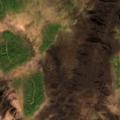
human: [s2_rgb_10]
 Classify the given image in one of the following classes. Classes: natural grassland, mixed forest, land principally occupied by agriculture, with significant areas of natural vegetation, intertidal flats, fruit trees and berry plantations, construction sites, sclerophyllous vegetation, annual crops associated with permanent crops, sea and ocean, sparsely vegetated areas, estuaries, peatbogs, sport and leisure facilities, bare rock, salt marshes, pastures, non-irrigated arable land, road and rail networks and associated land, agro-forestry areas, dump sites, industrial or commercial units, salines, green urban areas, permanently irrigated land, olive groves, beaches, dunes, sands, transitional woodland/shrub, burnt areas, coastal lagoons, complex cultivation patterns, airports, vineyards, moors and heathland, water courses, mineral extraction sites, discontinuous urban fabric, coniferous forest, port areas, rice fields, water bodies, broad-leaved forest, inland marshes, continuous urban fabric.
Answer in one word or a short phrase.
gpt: coniferous forest, mixed forest, peatbogs